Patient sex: M
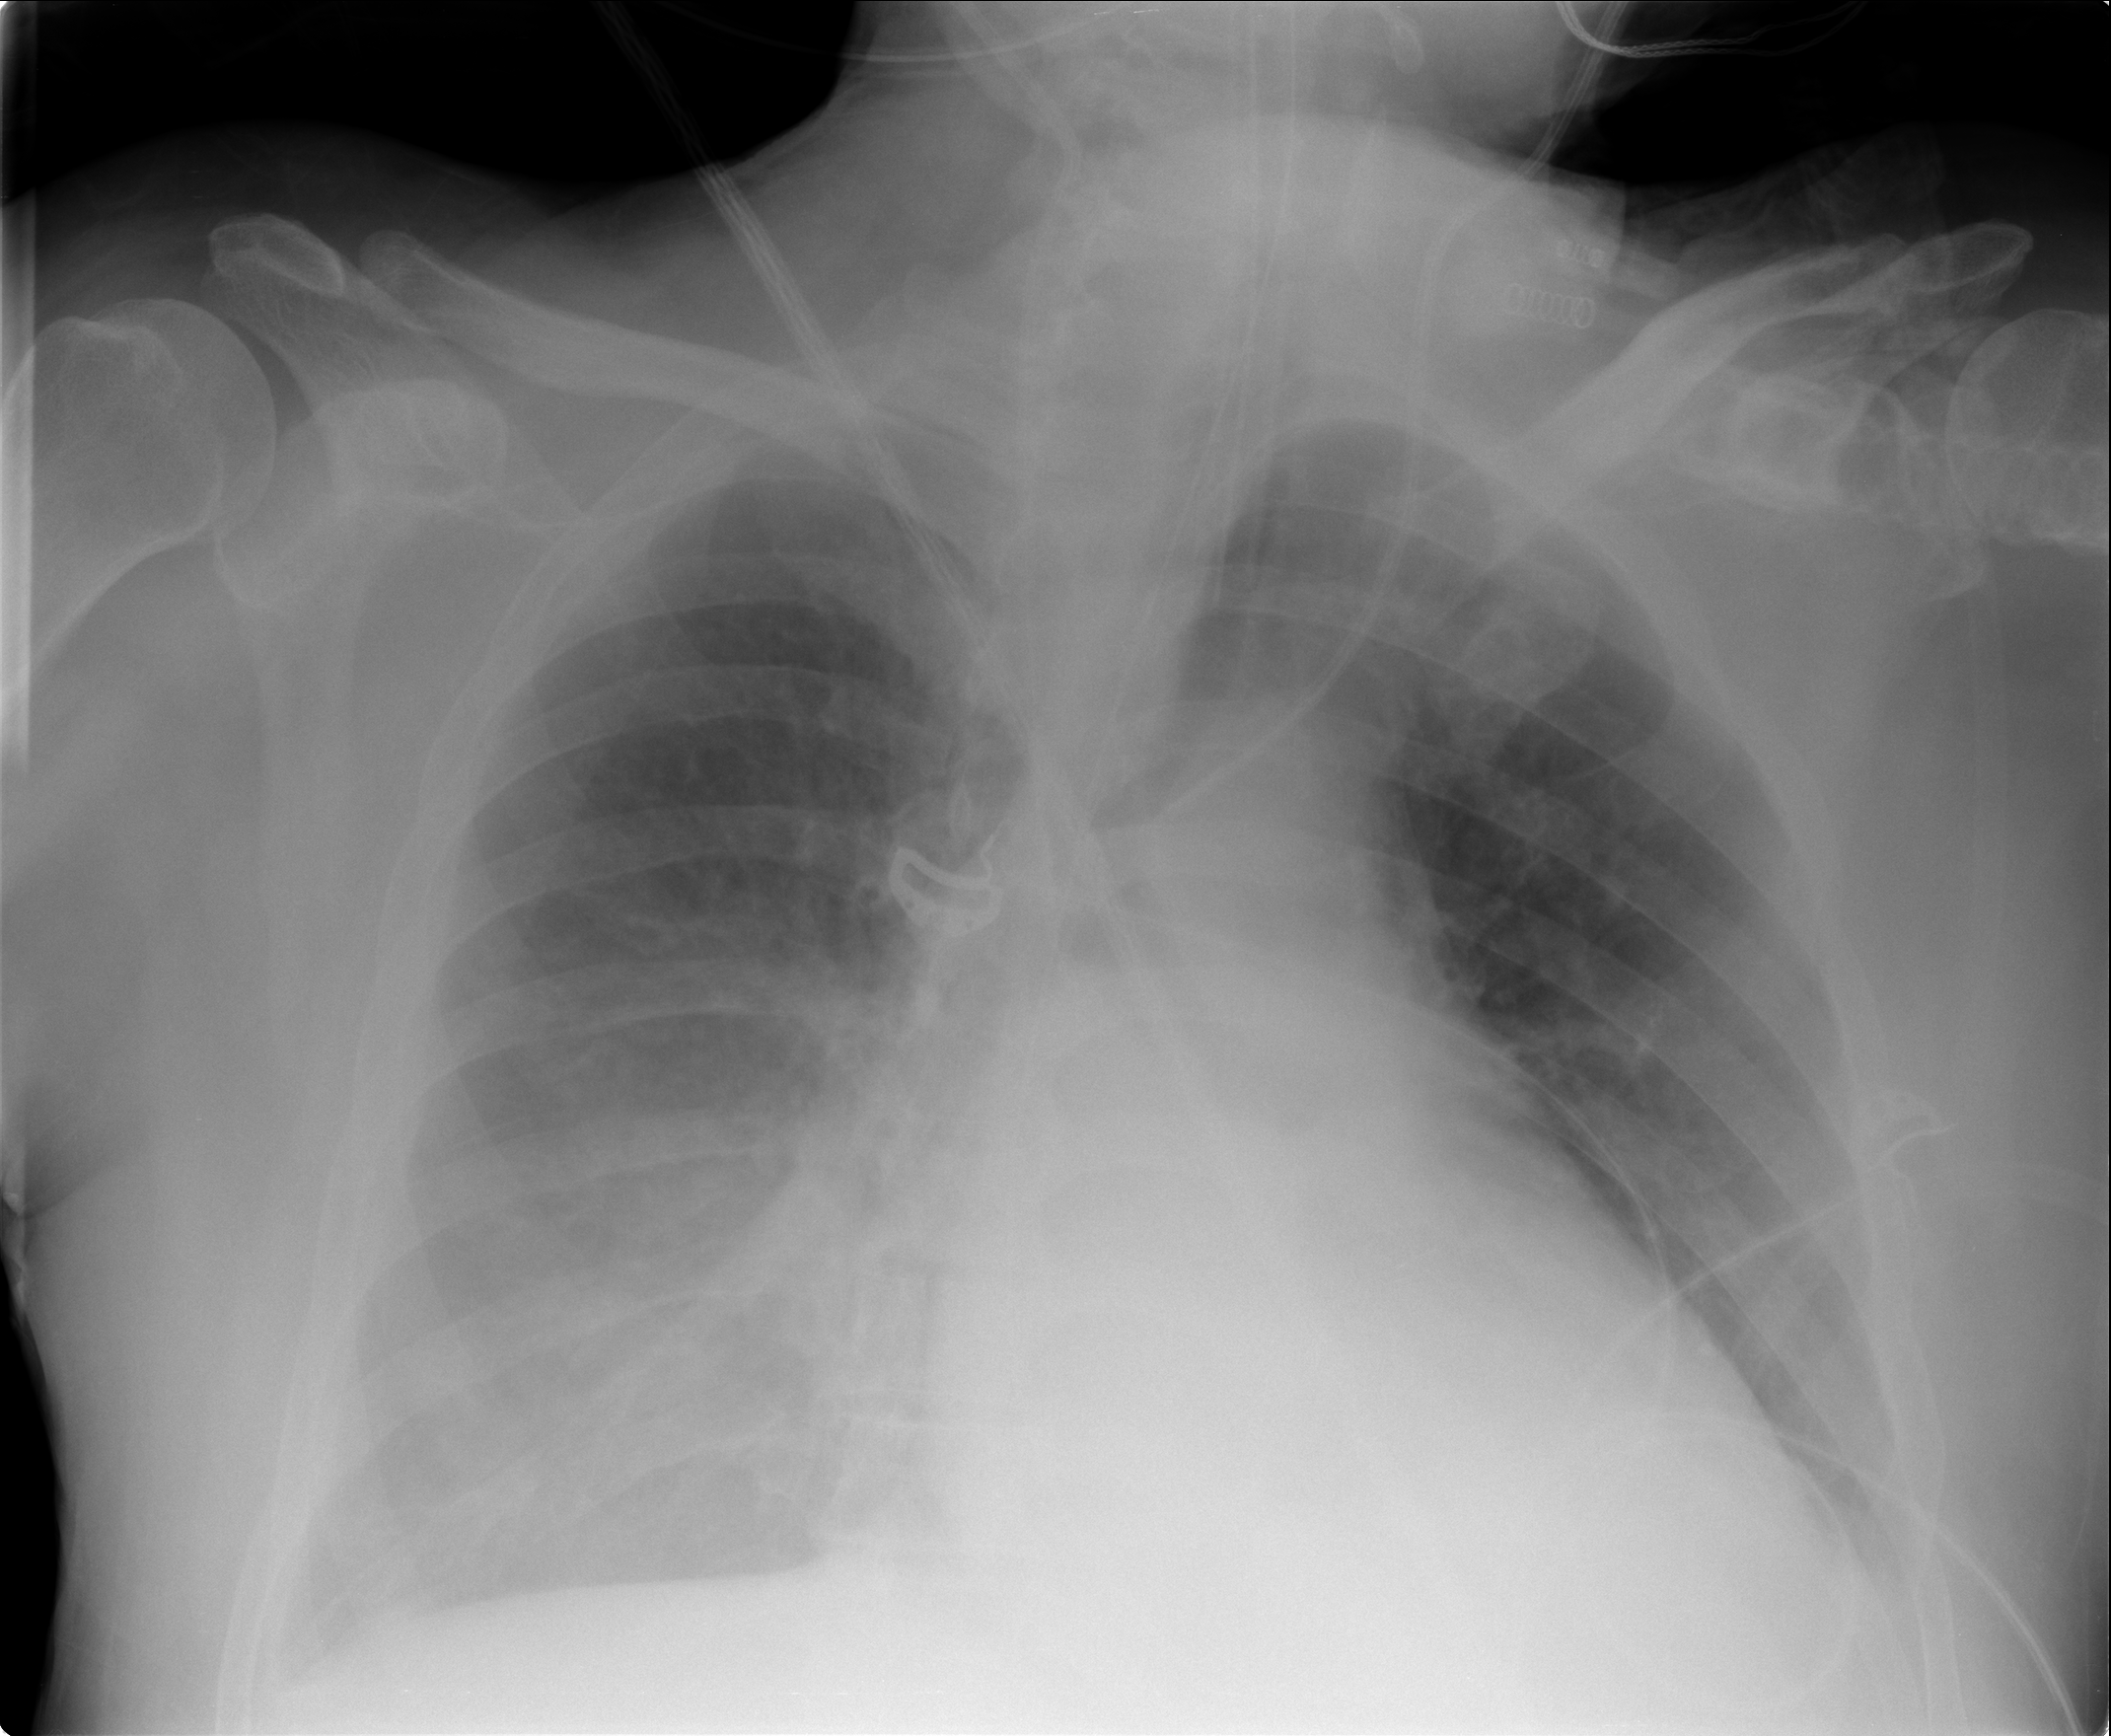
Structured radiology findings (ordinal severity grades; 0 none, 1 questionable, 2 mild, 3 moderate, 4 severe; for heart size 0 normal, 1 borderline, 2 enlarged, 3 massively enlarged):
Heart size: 2
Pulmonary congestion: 2
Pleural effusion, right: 2
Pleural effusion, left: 2
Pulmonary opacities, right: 0
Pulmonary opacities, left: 0
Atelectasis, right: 2
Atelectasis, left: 2